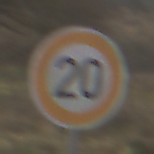
Verkehrszeichen: Geschwindigkeit20
Umgebung: Outdoor, Nature
Tageszeit: SunriseSunset
Wetter: PartlyCloudy
Licht: Natural
Jahreszeit: NotSpecified
Kontrast: MediumContrast